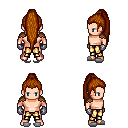
a pixel art fantasy rpg character, male body template, human, light skin, leather shoulder armor, gold greaves, brunette extra-long topknot hairstyle, metal gloves, white slippers, four views (front, back, left, right), 2x2 character sprite sheet, small pixel art, hard edges, no anti-aliasing